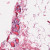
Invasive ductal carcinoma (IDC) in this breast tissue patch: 0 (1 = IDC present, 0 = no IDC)